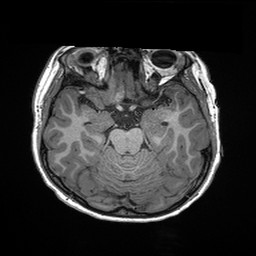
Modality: T1w
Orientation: coronal
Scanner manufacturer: siemens
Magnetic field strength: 3 T
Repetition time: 2.3 s
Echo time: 0.00298 s